Question: I am trying to get the ids from a input box and a checkbox but I keep getting undefined. The only value that is shown in the payload is that of the checkbox.
html
'''
<li class="ui-state-default" ng-repeat="todo in todos">
<label>
<span ng-click="toggleChecked(todo.taskId, todo.done)">
<input type="hidden" name="taskId" ng-model="todo.taskId" value="todo.taskId" />
<input type="checkbox" name="done[]" ng-model="todo.done" value="todo.done" ng-checked="todo.done" />
</span>
<span ng-class="{'done':todo.done}" ng-cloak>
<input type="text" ng-model="todo.title" class="todoList" />
<span class="label label-success finished">Done</span>
</span>
</label>
</li>
'''
angularjs
'''
$scope.toggleChecked = function(taskId, done) {
$scope.done = !$scope.done;
$scope.todo = {
taskId: $scope.taskId,
done: $scope.done
};
$http.post('/dashboard/checked', $scope.todo).success(function() {
alert($scope.todo);
});
};
'''
Request Payload

My objective is to be able to get the "taskId" "done" value to be passed to angular and angular send the values to laravel's controller which updates the checkbox value that is in the database based on the taskId. But as seen in the pic above I am only able to get the "done" value.
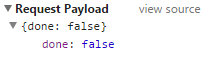
Answer: Your code is working on two clicks which is resetting your value back to false, so change your code to this:
'''
<li class="ui-state-default" ng-repeat="todo in todos">
<label>
<input type="checkbox" name="done" ng-model="todo.done" ng-change="toggleChecked(todo)" />
<span ng-class="{'done':todo.done}" ng-cloak>
<input type="text" ng-model="todo.title" class="todoList" />
<span class="label label-success finished">Done</span>
</span>
</label>
</li>
'''
And your controller code:
'''
$scope.toggleChecked = function(todo) {
$http.post('/dashboard/checked', todo).success(function() {
alert(todo);
});
};
'''
You can directly use 'ng-change' to watch on check/uncheck items. Also if you use 'ng-model' you don't need to set the values manually.
Cheers!